Interaction volume radius: 10 \u00c5
Interaction volume height: 20 \u00c5
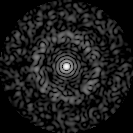
Disorder parameter: 0.8649